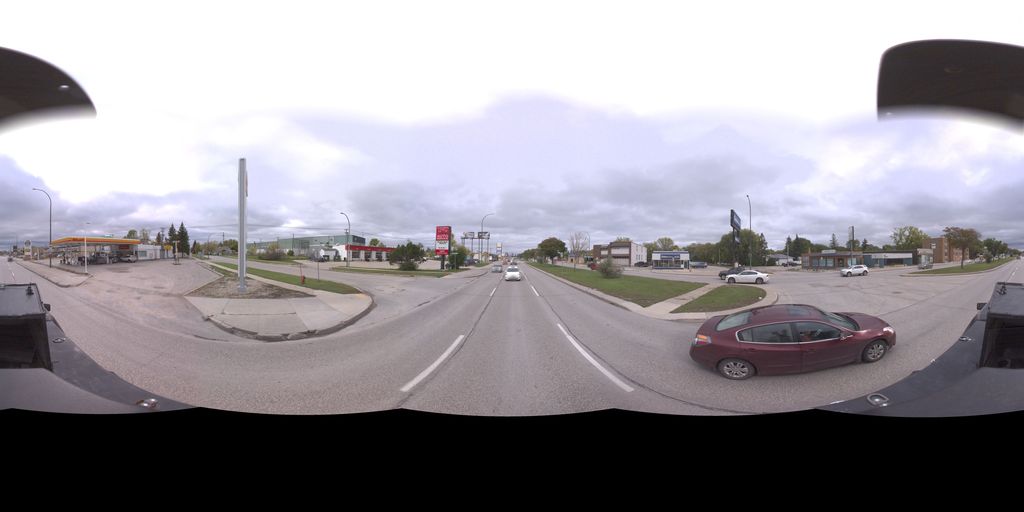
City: winnipeg